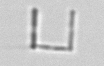
Label: Nanoneis